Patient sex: M
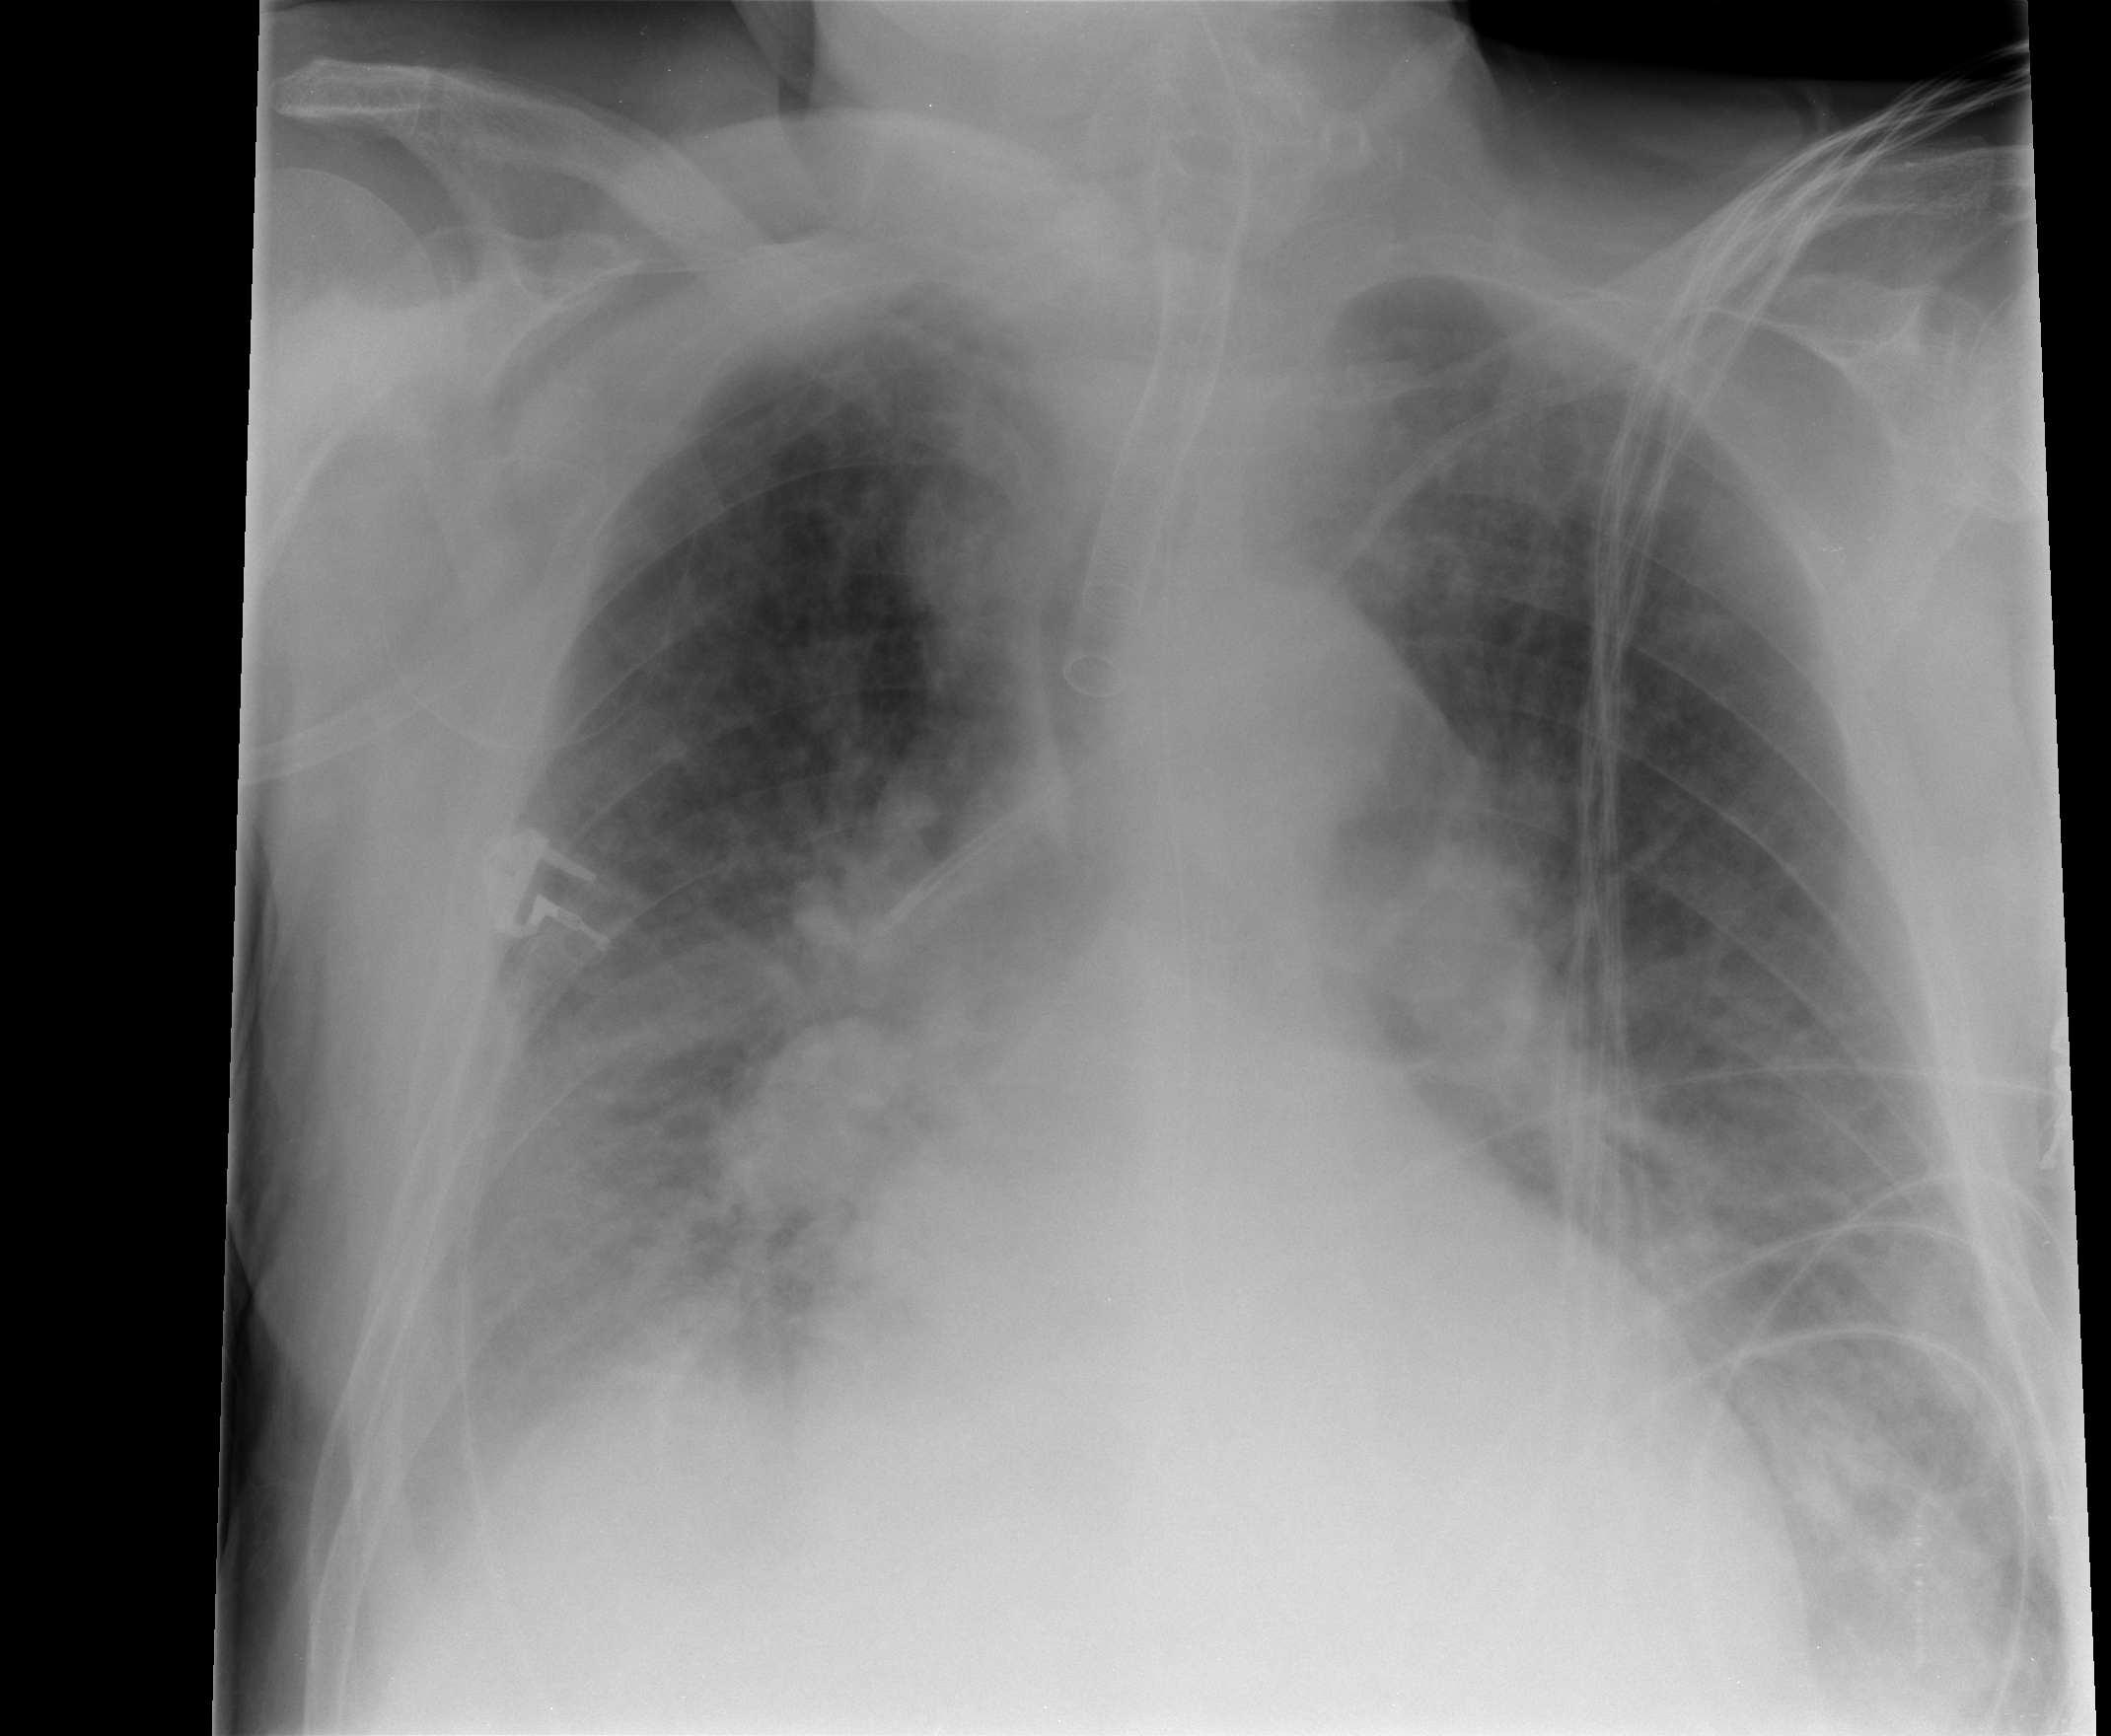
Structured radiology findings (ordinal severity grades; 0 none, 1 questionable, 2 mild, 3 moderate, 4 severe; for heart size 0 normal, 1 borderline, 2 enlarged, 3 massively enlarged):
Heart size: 2
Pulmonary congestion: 2
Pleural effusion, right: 2
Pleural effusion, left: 3
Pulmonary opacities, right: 3
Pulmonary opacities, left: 2
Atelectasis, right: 2
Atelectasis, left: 2